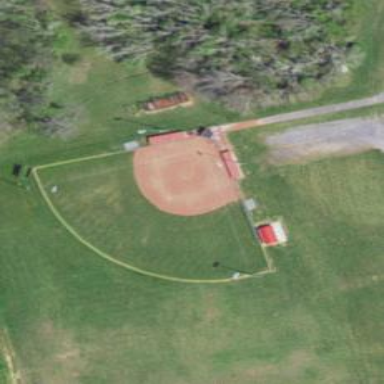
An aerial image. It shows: Softball pitch with grass and dirt surface for leisure sports.